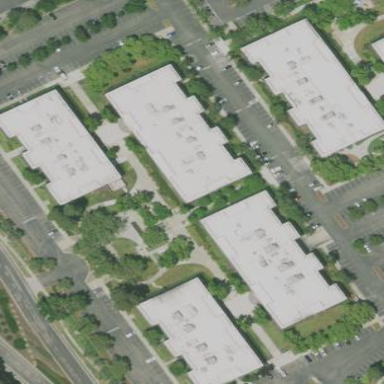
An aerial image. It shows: Office building.